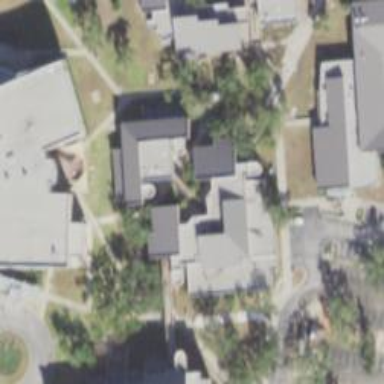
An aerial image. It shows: View of university building.